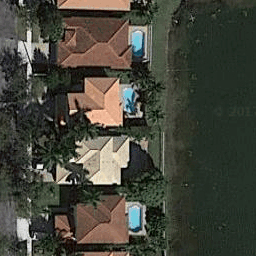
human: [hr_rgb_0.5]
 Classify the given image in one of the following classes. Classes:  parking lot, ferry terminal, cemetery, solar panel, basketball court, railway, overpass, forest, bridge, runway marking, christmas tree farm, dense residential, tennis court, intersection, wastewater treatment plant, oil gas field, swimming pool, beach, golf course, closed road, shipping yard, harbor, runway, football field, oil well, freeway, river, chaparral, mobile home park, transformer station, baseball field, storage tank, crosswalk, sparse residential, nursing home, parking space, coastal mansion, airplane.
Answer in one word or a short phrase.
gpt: coastal mansion